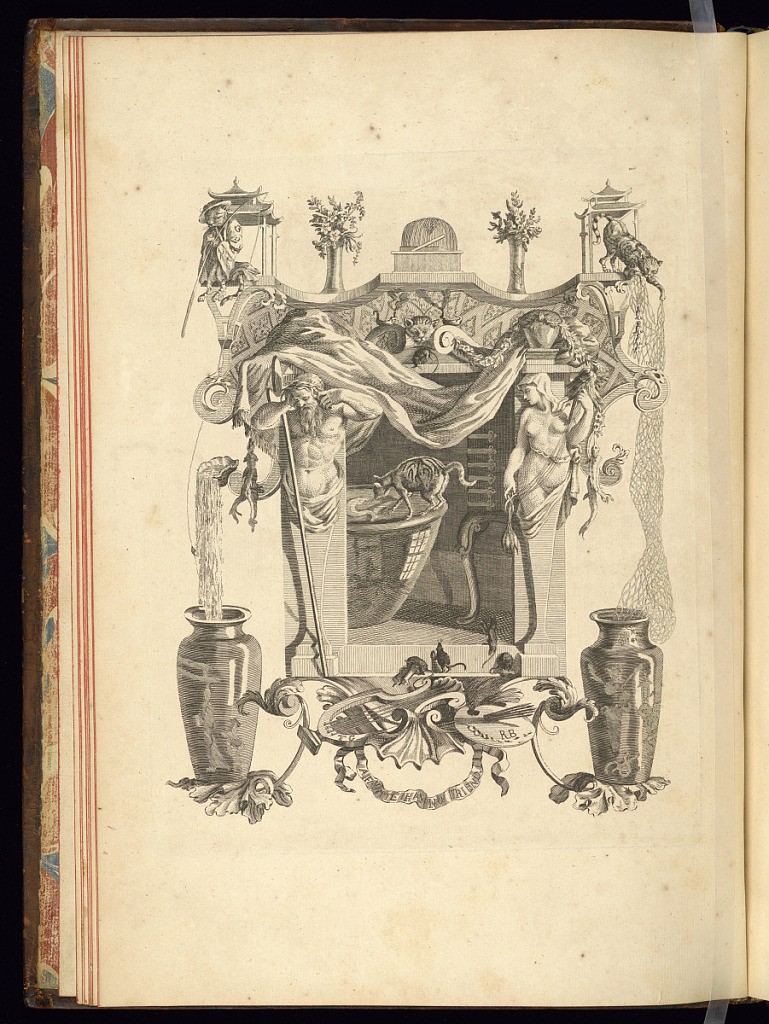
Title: Illustration for the Poem ‘Ode on the Death of a Favourite Cat’
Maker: Thomas Gray, British, 1716 – 1771
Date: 1753
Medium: Etching on laid paper
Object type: Bound print
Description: Full-page illustration for the poem ‘Ode on the Death of a Favourite Cat'. A cat stands on the rim of a tub drinking the water within an interior with a cabinet to the right. The scene is framed by a male and female herm pilaster on either side. Above the architectural frame is decorated with scrolls, acanthus leaves, and a floral and fretwork pattern, with a central cat mascaron, a mouse, two incense burners, a garland of flowers and draped fabric. Above the frame, a cage, two vases of flowers and a cat under pagoda structures on each end. The cat on the left is dressed in chinoiserie costume, holding a fishing rod, with a large vase underneath, with water pouring in from a shell suspended above. The cat on the right holds a large fishing net draped into a vase below. Below the frame, is a trophy of a lyre and a palette with paintbrushes, ornamented with ribbon, shell, and acanthus leaf motifs. The poet's initials are lettered on the lyre and the artists initials on the palette. With text lettered on the ribbon below. Above the trophy four mice look into the interior scene.